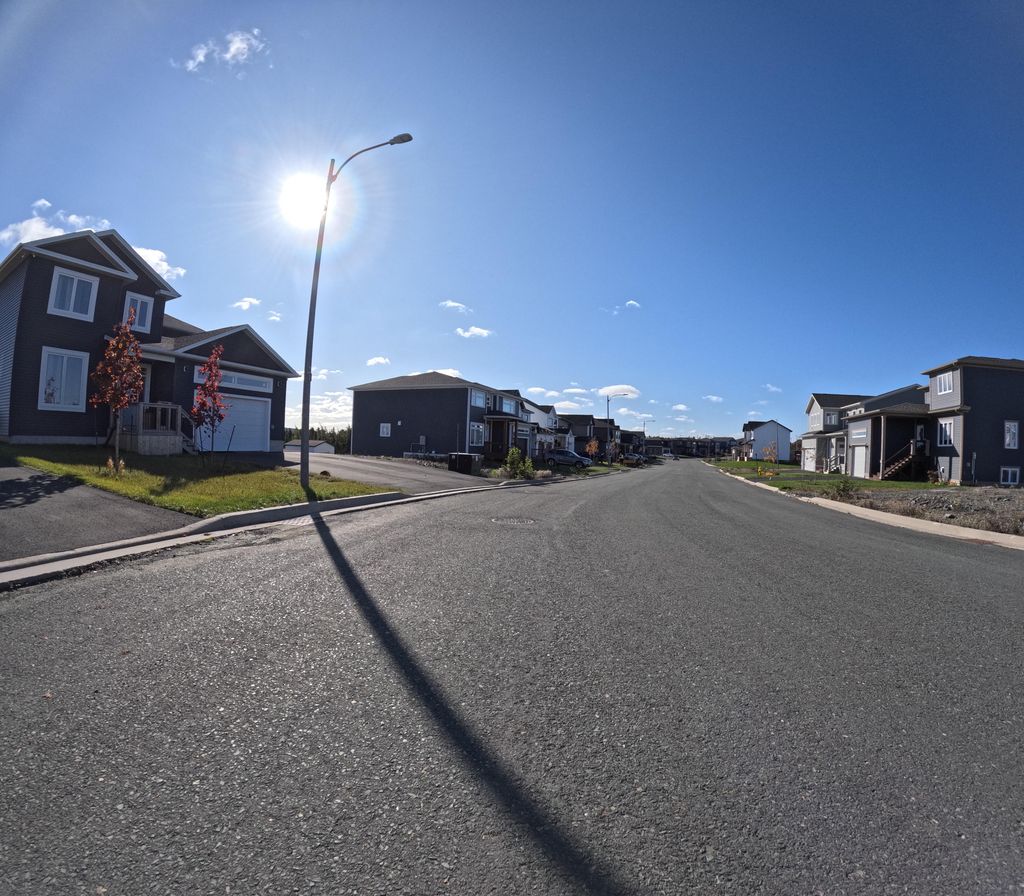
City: st_johns